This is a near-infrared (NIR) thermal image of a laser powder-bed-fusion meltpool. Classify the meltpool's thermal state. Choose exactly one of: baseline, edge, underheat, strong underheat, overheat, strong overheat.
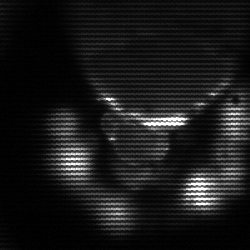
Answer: baseline